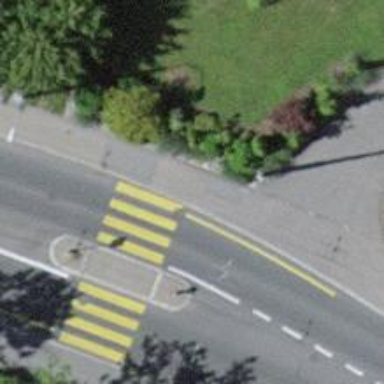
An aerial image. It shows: Kerb serving as barrier.